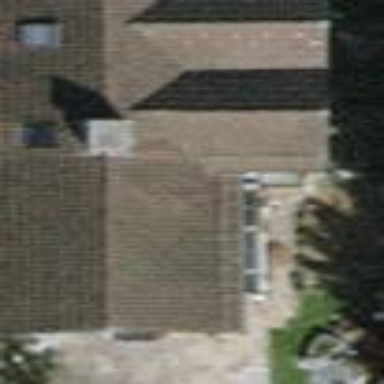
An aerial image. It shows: Building with tiled roof.